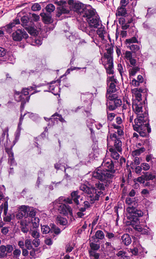
Tumor epithelial tissue: yes
Tumor-associated stroma tissue: yes
Normal tissue: no